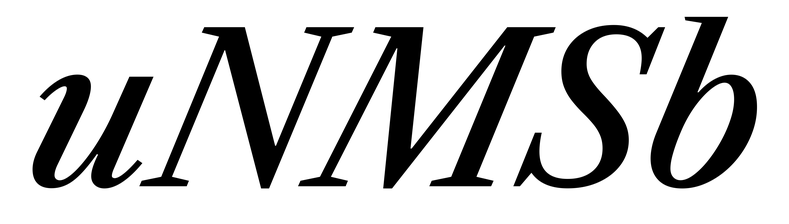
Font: LibreCaslonText-Italic_Medium_Italic